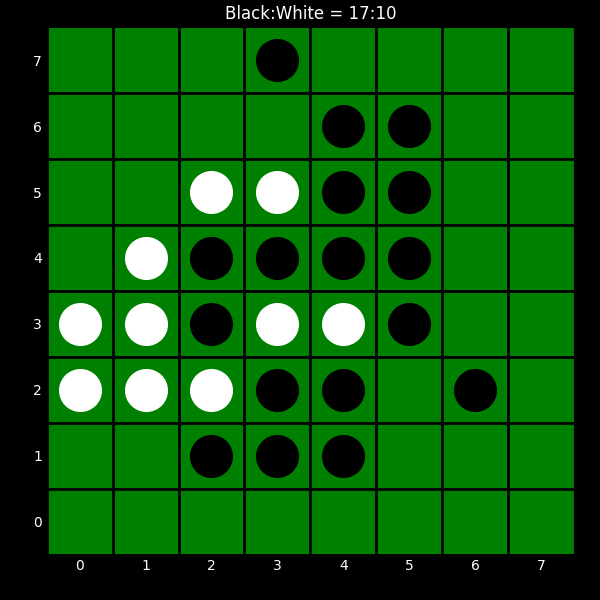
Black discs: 17
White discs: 10